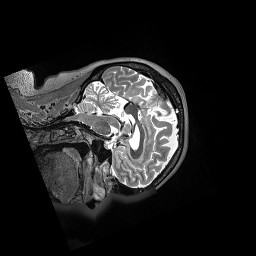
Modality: T2w
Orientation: sagittal
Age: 57
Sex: female